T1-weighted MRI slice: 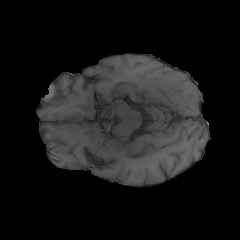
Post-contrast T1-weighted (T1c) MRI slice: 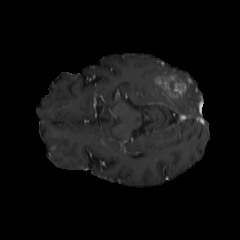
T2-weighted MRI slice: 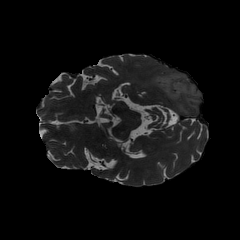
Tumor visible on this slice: yes